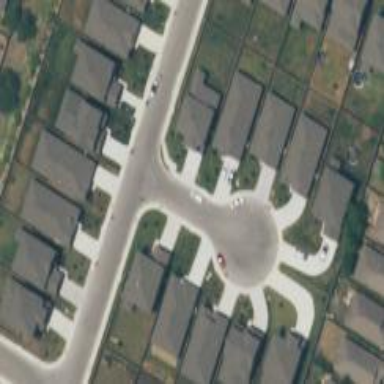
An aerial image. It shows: Turning circle on the road.